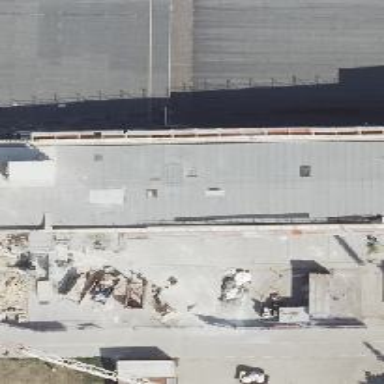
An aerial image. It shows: Building part with flat roof.